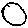
Label: circle